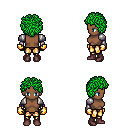
a pixel art fantasy rpg character, female body template, human, dark skin, steel arm armor, gold greaves, green curly afro hairstyle, gold gloves, maroon shoes, four views (front, back, left, right), 2x2 character sprite sheet, small pixel art, hard edges, no anti-aliasing